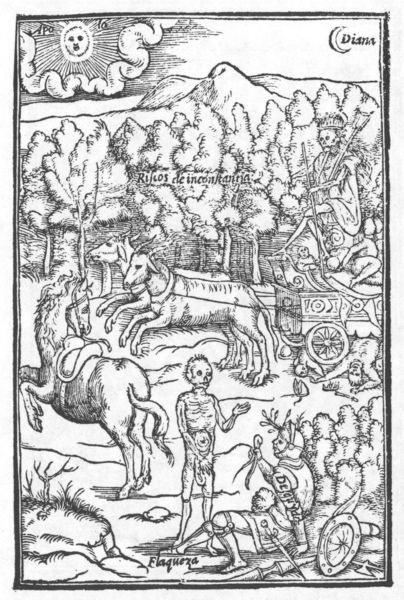
Titel: Nuncio Legato mortal
Schlagwörter: baum, berg, kampf, nackt, wolken, bäume, menschen, grau, zeichnung, tiere, tod, tot, sonne, wald, esel, pferd, pferde, sattel, berge, rad, wagen, schild, mond, druck, mondsichel, waffen, leichen, soldat, kavallerie, sense, ziegen, gerippe, geißen, wagen gespann, kavellerie, uriniere